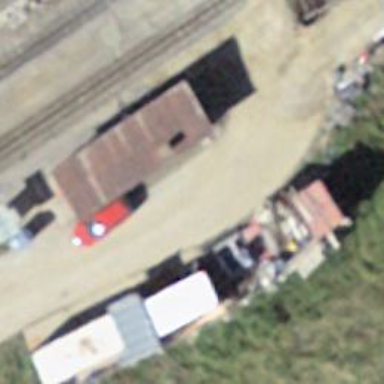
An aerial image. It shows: Railway halt.